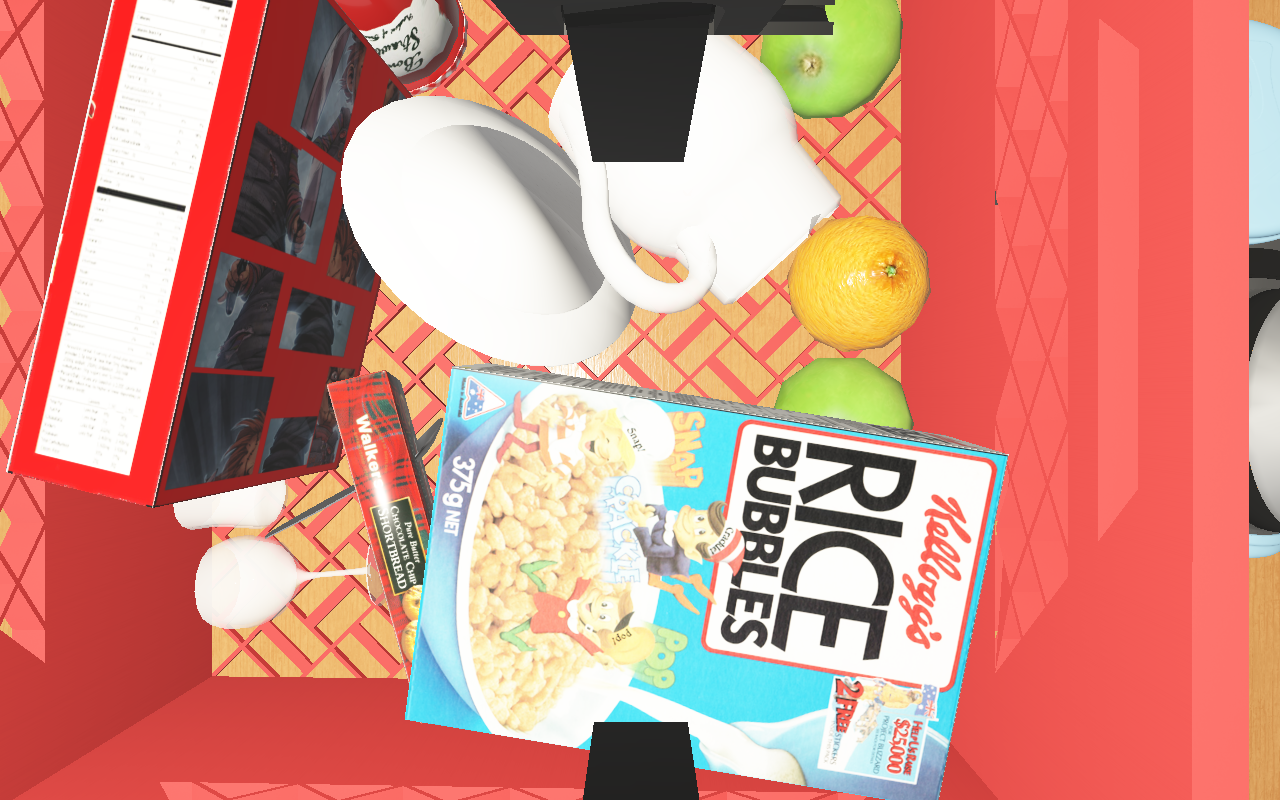
Objects in the scene:
carafe
apple
orange
plate
jam jar
cereal box
biscuit box